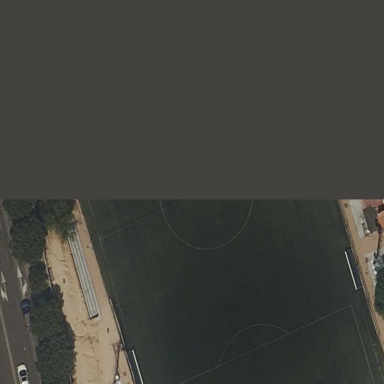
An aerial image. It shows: Artificial turf soccer pitch for leisure land.